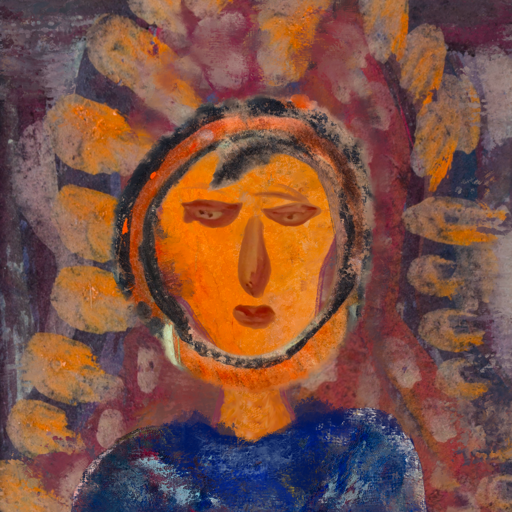
Background: Doll, Head And Neck Front: Hypocrite, Face Front: Pious_Lady, Bust: Irani, Hair Front: Childish, Head Accessory: Blank, Second Necklace: Blank, Necklace: Blank, Baby: Blank